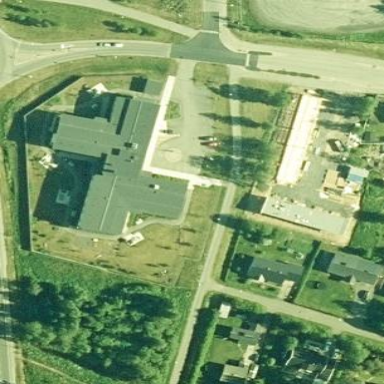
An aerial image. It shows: Nursing home building.